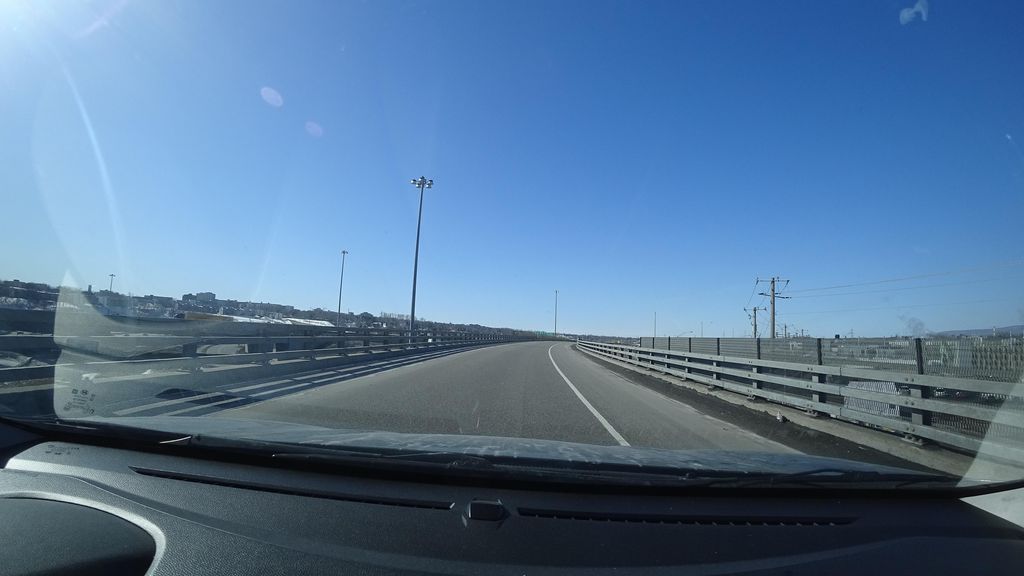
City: quebec_city